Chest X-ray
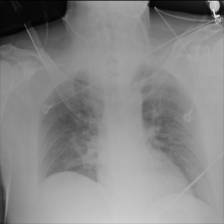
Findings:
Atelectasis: negative
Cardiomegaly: negative
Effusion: negative
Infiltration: negative
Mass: negative
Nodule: negative
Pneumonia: negative
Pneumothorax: negative
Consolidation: negative
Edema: negative
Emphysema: negative
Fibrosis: negative
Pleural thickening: negative
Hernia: negative